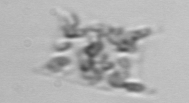
Label: Eucampia